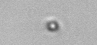
Label: nanoplankton_mix